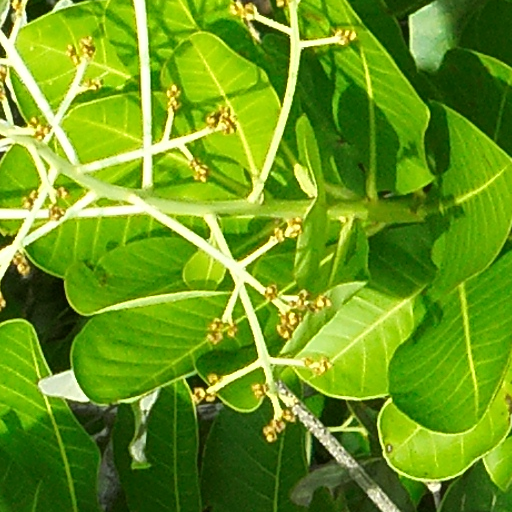
Species: Anacardium excelsum
GBIF accepted scientific name: Anacardium excelsum
Crown area (m\u00b2): 80.351